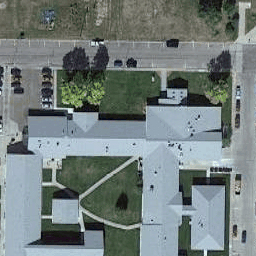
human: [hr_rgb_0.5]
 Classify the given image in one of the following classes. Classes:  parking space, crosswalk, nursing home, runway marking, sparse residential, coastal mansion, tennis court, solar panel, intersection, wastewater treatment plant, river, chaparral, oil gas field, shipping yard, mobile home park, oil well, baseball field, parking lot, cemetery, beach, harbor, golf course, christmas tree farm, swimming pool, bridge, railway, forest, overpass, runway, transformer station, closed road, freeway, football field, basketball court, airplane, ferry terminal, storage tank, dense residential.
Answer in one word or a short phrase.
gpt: nursing home